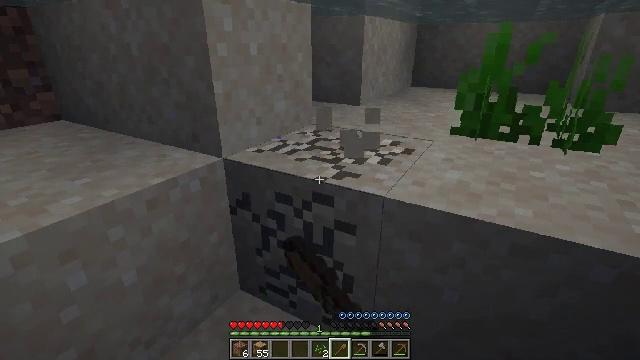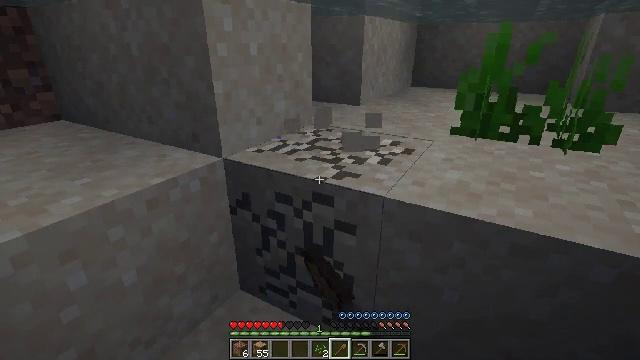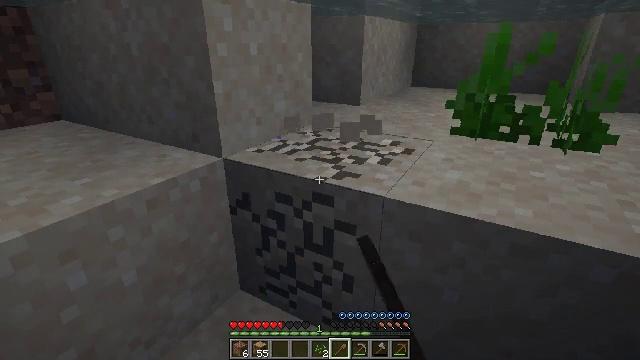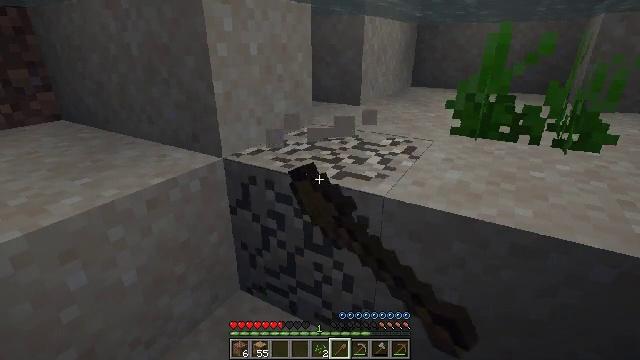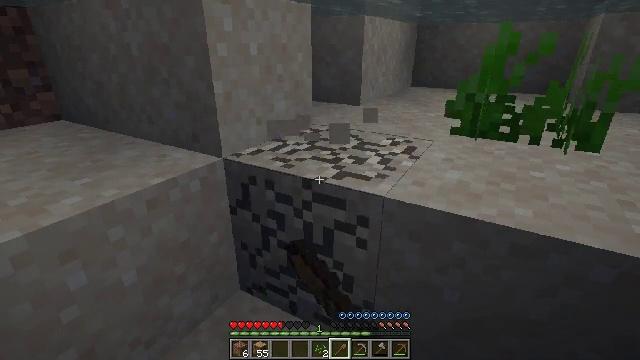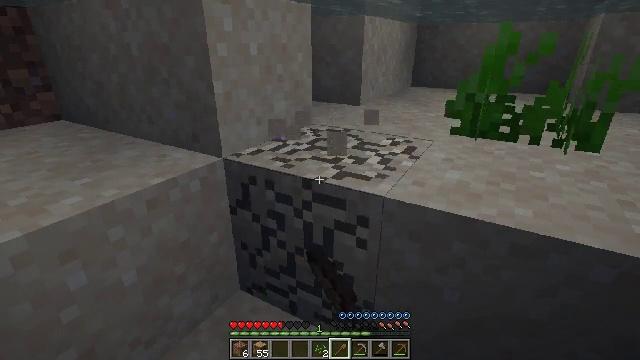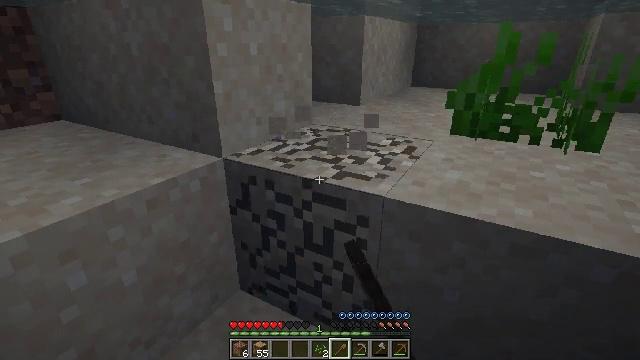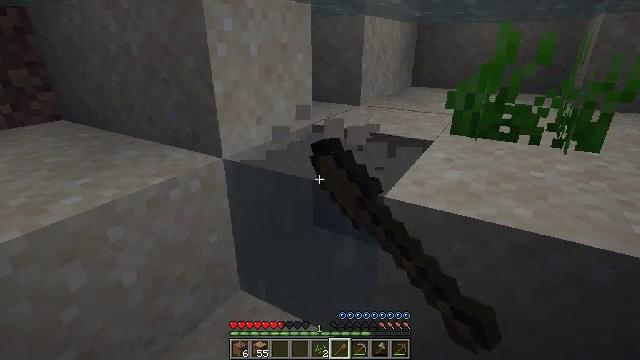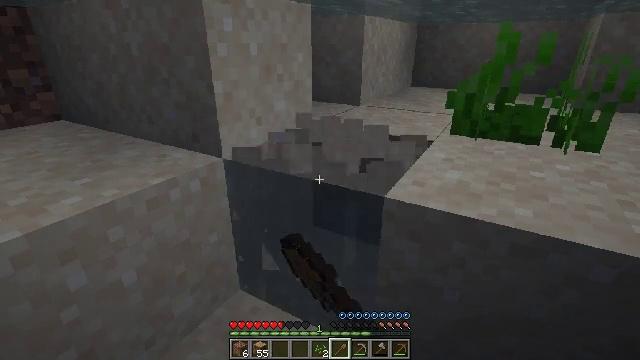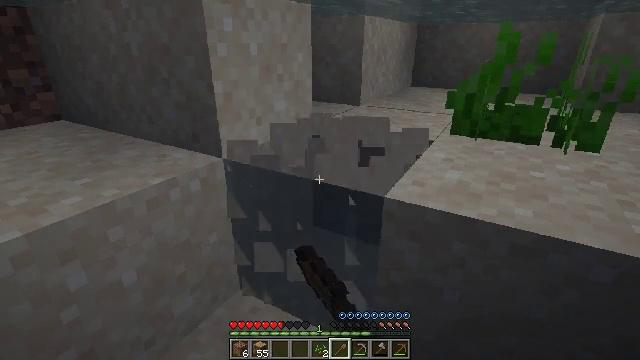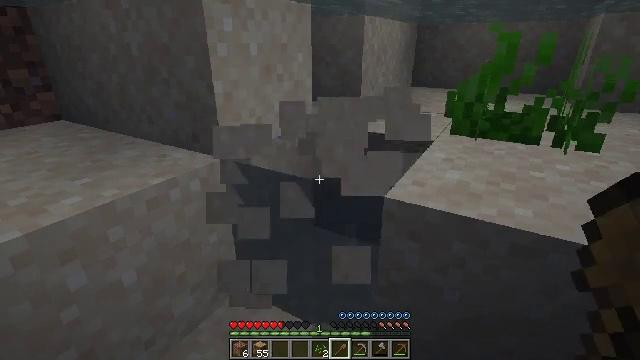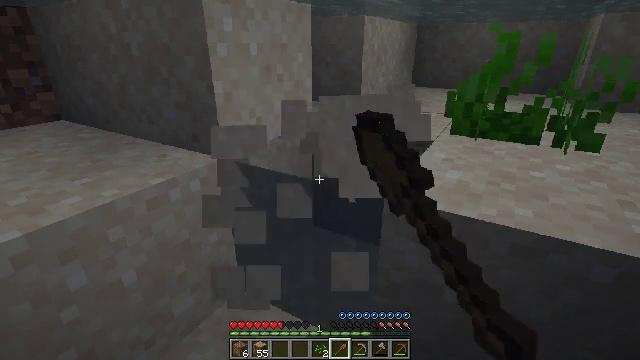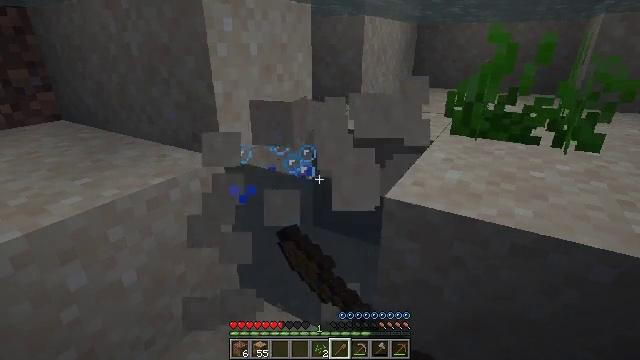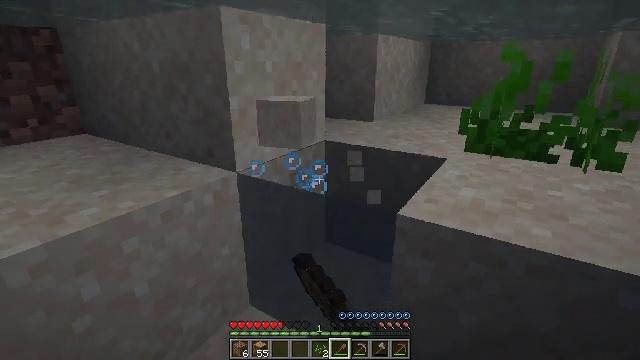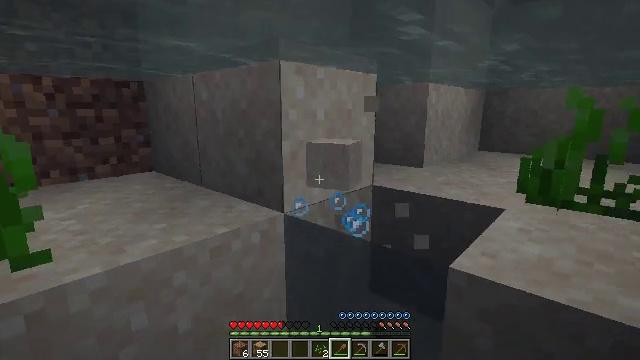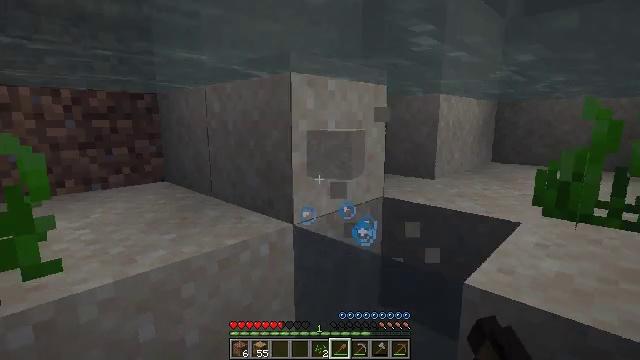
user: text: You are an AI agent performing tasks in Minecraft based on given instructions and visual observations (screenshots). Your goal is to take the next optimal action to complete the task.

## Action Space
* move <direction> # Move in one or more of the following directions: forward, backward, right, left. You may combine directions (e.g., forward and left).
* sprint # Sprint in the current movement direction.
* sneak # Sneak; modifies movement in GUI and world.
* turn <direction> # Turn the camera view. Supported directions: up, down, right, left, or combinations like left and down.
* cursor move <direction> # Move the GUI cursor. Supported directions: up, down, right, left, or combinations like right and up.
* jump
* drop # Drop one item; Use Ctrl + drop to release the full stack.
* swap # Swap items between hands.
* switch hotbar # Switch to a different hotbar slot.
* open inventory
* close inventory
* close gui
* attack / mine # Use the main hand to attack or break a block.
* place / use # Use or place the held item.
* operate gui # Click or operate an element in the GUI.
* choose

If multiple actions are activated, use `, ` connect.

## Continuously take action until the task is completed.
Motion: motion action
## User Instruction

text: Dig up some sand.
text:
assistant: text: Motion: attack / mine
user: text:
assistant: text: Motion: attack / mine
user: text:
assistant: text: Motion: attack / mine
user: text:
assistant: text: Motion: attack / mine
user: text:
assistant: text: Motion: attack / mine
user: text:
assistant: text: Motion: attack / mine
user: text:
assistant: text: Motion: attack / mine
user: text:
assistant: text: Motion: attack / mine
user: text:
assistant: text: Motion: attack / mine
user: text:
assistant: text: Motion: attack / mine
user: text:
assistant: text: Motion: attack / mine
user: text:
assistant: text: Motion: attack / mine
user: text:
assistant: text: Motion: turn left and up, attack / mine
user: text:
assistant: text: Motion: move forward, turn left and up, attack / mine
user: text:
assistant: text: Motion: move forward, turn left and up, attack / mine
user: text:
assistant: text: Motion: move forward, attack / mine
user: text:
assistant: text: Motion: move forward, attack / mine
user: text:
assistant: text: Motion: move forward, turn right, attack / mine
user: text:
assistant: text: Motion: move forward, attack / mine
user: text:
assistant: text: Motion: move forward, attack / mine
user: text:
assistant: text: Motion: move forward, attack / mine
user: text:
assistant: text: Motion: move forward, attack / mine
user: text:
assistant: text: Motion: move forward, attack / mine
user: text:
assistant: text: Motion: move forward, attack / mine
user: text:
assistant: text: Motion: move forward, turn down, attack / mine
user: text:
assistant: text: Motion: move forward, attack / mine
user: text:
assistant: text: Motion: move forward, attack / mine
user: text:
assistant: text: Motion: move forward, attack / mine
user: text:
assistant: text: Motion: attack / mine
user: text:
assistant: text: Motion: attack / mine